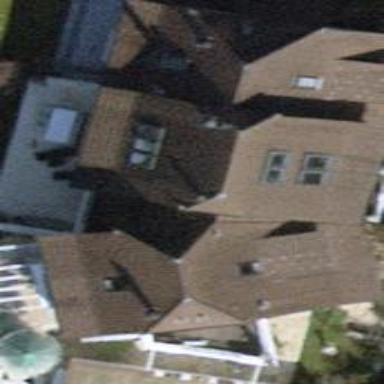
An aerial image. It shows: Simple and straightforward house.